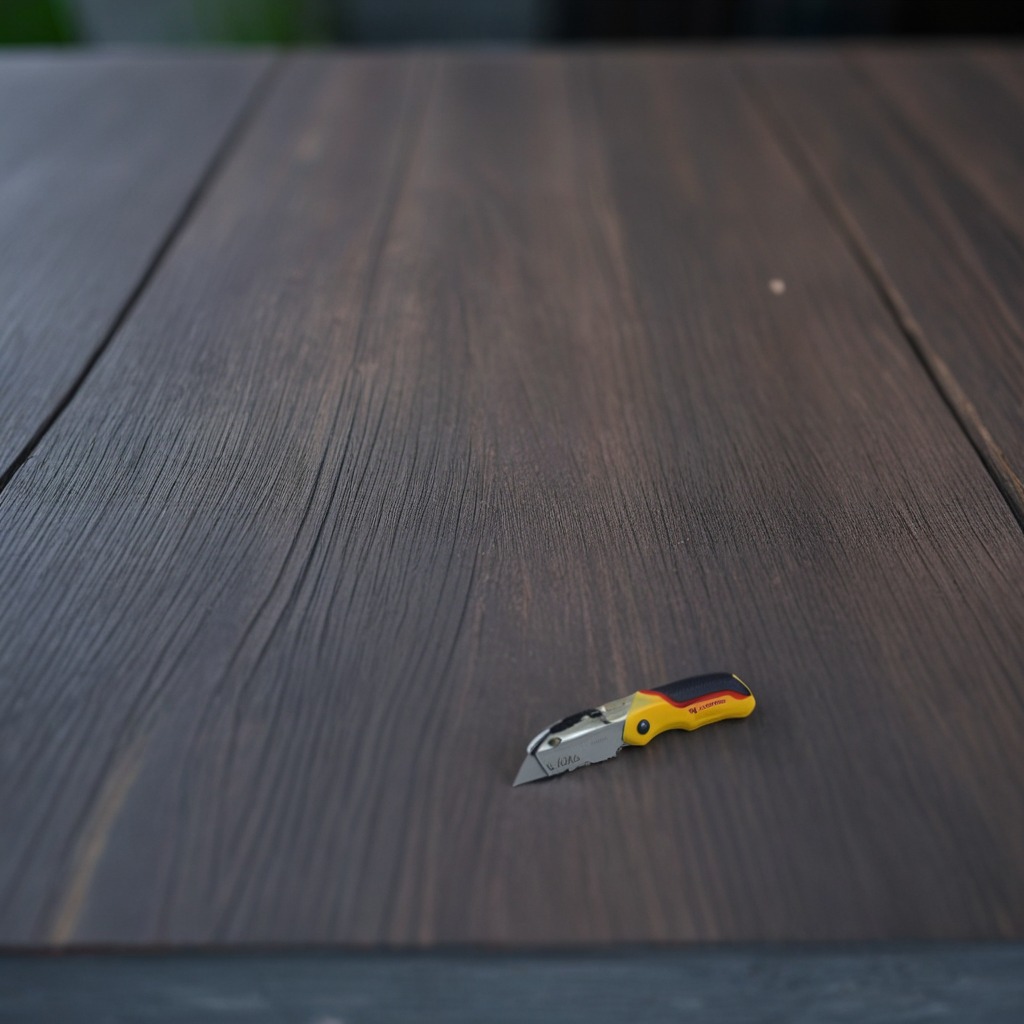
A utility knife is lying on a table in a small garage at twilight.